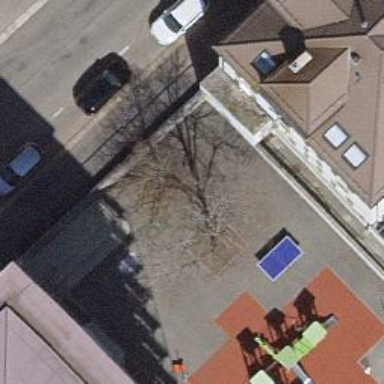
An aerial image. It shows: Picnic table located in leisure land area.